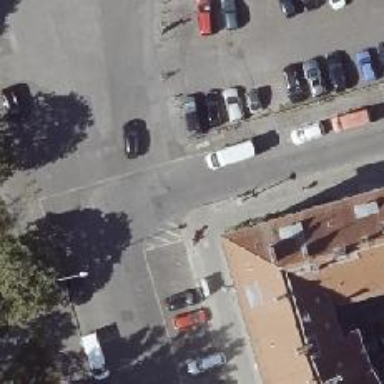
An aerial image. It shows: Residential road with asphalt surface. There is separate sidewalk and opposite cycleway. The right side of the road has parking lane.